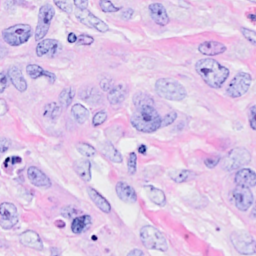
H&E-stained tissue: Breast